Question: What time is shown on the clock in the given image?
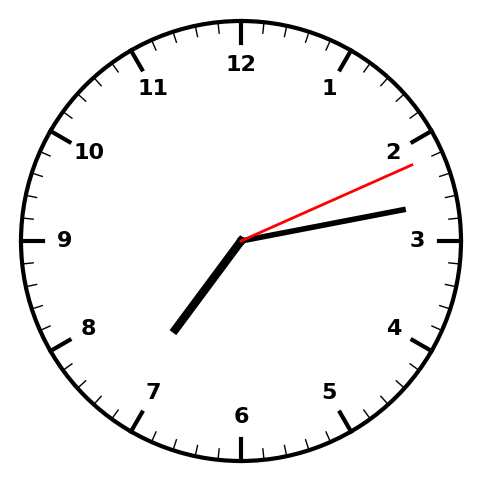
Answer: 07:13:11